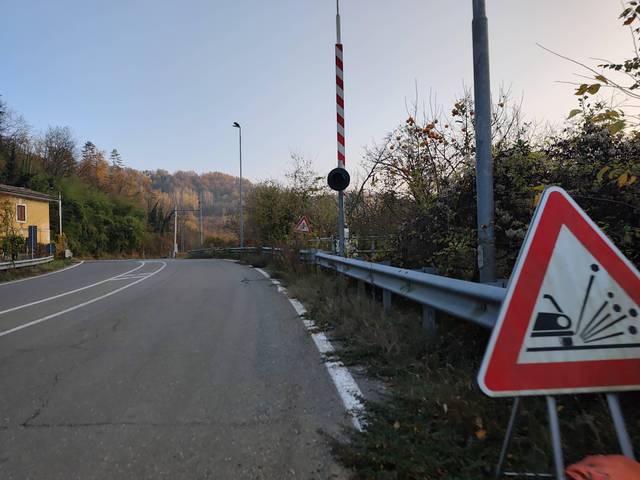
Region: Italy
Coordinates: 44.701, 8.475